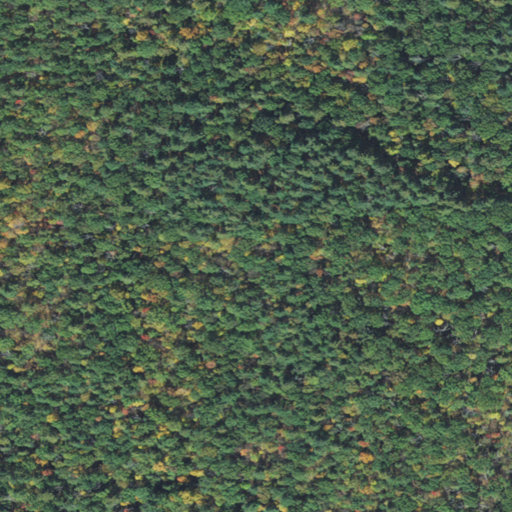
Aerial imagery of mountain in Massachusetts named Rock Rimmon containing deciduous forest, mixed forest, and evergreen forest